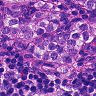
Metastatic tissue present: yes